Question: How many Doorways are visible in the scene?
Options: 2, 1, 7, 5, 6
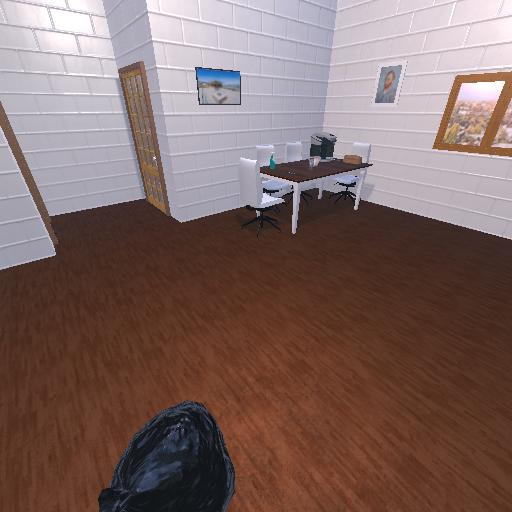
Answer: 2